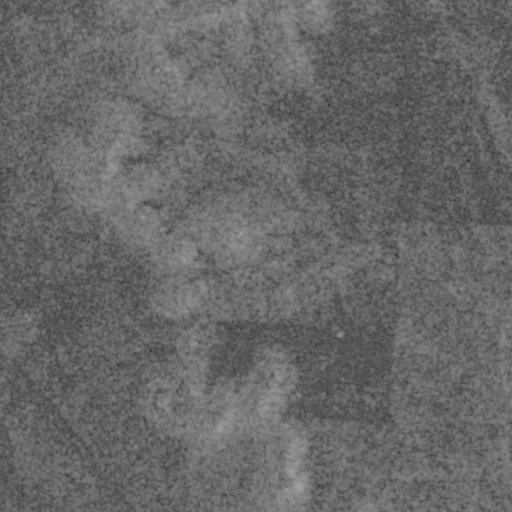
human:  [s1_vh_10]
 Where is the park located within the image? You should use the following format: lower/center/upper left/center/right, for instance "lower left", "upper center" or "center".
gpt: The park is located in the lower left of the image.
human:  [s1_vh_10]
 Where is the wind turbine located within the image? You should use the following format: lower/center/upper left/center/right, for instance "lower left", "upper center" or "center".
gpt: The wind turbine is located in the upper left of the image.
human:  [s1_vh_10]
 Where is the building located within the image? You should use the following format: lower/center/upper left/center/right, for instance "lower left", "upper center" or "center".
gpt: The building is located in the lower left of the image.
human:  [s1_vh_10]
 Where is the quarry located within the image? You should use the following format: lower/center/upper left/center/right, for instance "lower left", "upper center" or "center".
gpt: There is no quarry in the image.

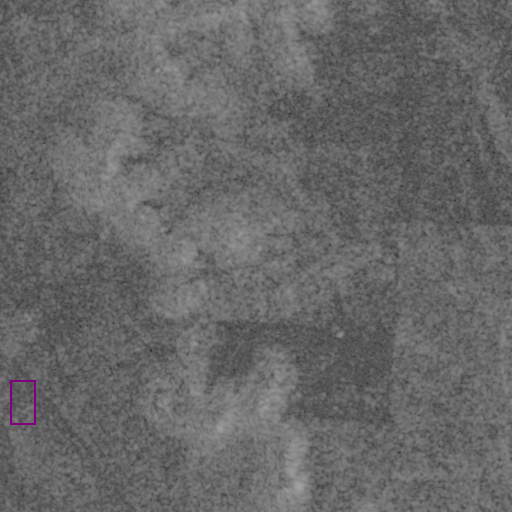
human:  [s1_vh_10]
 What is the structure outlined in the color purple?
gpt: The structure outlined in purple is a park.
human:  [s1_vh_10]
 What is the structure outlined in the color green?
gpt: There is no green outline.